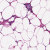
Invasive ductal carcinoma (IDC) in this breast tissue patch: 0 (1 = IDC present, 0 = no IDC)